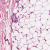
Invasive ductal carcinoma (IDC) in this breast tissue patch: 0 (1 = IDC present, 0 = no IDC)